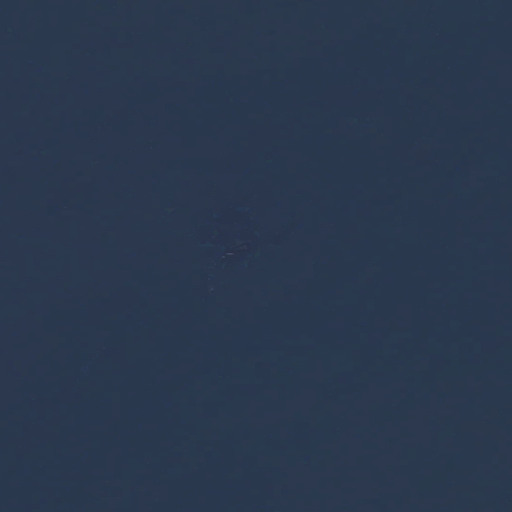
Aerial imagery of bar in Maine named Stones Rock containing only open water